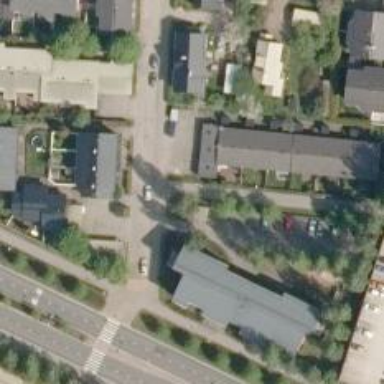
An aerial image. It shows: Asphalt cycleway.